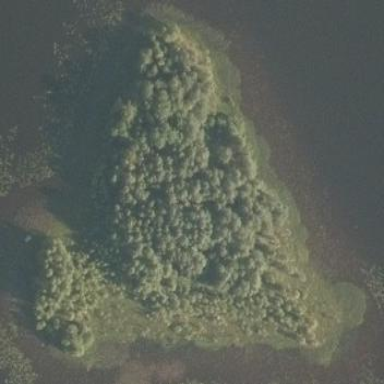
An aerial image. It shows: Image showing island.